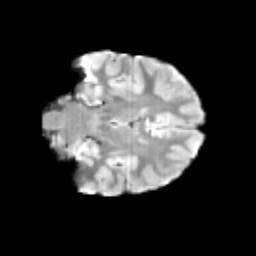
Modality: T2w
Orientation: coronal
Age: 9
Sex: male
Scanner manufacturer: siemens
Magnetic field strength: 3 T
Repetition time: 3.8 s
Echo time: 0.07 s